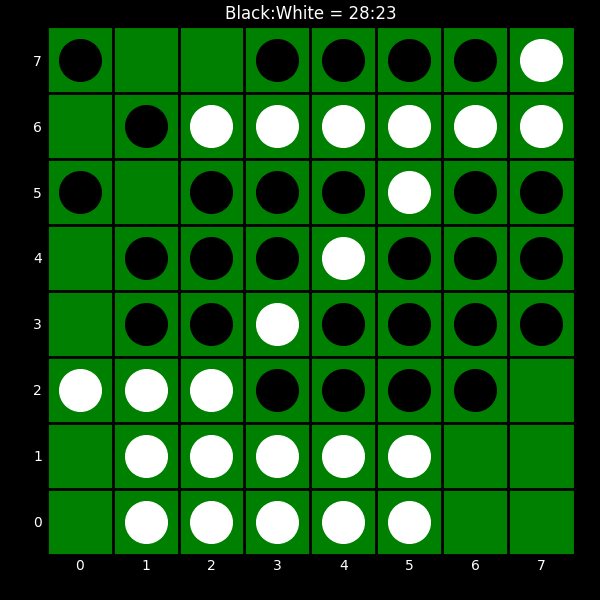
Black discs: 28
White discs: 23